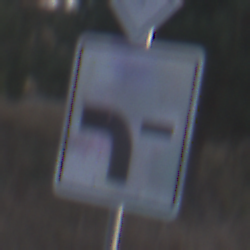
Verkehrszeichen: VerlaufVorfahrtsstrasse6
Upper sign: Vorfahrtsstrasse
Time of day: MorningAfternoon
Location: Outdoor (Nature)
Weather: PartlyCloudy
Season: NotSpecified
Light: Natural